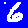
Digit: 6